Interaction volume radius: 10 \u00c5
Interaction volume height: 20 \u00c5
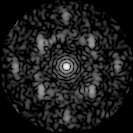
Disorder parameter: 0.5616